Question: I cannot seem to find a good example of a multilevel feedback queue online showing what will happen. I don't necessarily need the whole question answered, just how to do a few iterations, given the following problem:
1. Process A: p nice = 2, run for 0.1s, sleep for 0.6s, run for 0.2s
2. Process B: p nice = 1, run for 0.3s, sleep for 1.0s, run for 0.3s
3. Process C: p nice = 3, run for 1.0s
4. Process D: p nice = 1, run for 0.5s
Do a pencil-and-paper scheduling using the described scheduling algorithm, and write down
the name of process to be run next at each context-switch. Assume processes sleep or exit
right after they are scheduled to run, (i.e if a process exits after 0.1 s, it will be scheduled
twice), and processes wake up right before the context switch happens. Assume the load of
the system is 0.5. Round each step of your calculation to 2 decimal places.
The scheduler assigns processes priorities that range between 0 to 127, with 0 being the highest.
Kernel processes can have priority between 0-49, and user processes can use priorities 50-127.
Processes that are ready for execution reside in one of the 32 run queues, with each runqueue
containing processes of 4 adjacent priorities (prio/4 = run queue). Processes in a run queue are not
further ordered.
At every context switch, the process at the head of the highest priority queue is chosen for execution.
After each quantum (0.1s) the currently running process is context switched out. The scheduler
removes the process from the head of its original queue, adjusts its prority (if needed - see below),
and places it at the end of the queue that it belongs to (since its priority might have just changed).
The run queues are then rescanned for the highest priority queue that contains a runnable process.
When a process is created, it starts with a base priority
(for a user process, we call it PUSER set it to 50) and an estimate cpu utilization (estcpu) of 0.0.
Everytime a process has executed for one quantum, its estcpu is incremented by 1. After a process
has executed for 4 quanta, its priority is recalculated according to the following formula:
Prio = PUSER + (estcpu/4) + 2* p_nice (Note: Prio will not become less than PUSER)
where p_nice is a value that is specified when the process is created. It can range from -20 to 19,
but for user processes, specifying a negative value will be ignored and default to 0.
EDIT:: Here is my answer to this problem, would anyone care to look this over?

or link: <URL>
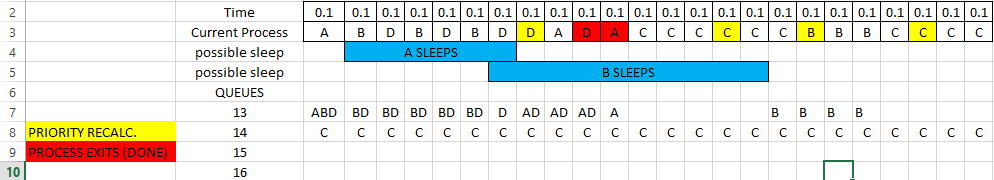
Answer: The first thing to do is set up the starting state and define terms of reference. P(X) will be the priority of process X at quantum 't'; E(X) will be the estimated CPU usage of process X at quantum 't'; T(X) will be the number of quanta left until the next state change. S(X) will be the process's state -- R = runnable, S = sleeping, D = dead. A process X has a niceness N(X). There are multiple queues, Q being the queue for priorities . We're dealing with user processes, so each process X is scheduled at priority P(X) = PUSER + E(X)/4 + 2 * N(X), and the initial estimated CPU is given by E(X) = 0.
N(A) = 2; N(B) = 1; N(C) = 3; N(D) = 1.
Initially, P(A) = 54 (50 + 0 + 2 * 2); P(B) = 52, P(C) = 56; P(D) = 52. Hence, A, B and D are on Q, and C is on Q. For sake of contrariness, D is at the front of Q, followed by B, followed by A.
For the next quantum, the scheduler chooses the process at the front of Q, which is D. D runs for the quantum (and has 4 quanta left to run at the end, and E(D) = 1). It is placed on the back of Q, and the next process, B, is run for a quantum (so E(B) = 1, and it has 2 quanta left before it snoozes. It is placed on the back of Q, and A runs for the next quantum, and so on.
You need to devise a 'pencil and paper' notation to record what's going on.
'''
---- A ---- ---- B ---- ---- C ---- ---- D ----
t R P E S T P E S T P E S T P E S T Q13 Q14
0 D 54 0 R 1 52 0 R 3 56 0 R 10 52 0 R 5 D,B,A C
1 B 54 0 R 1 52 0 R 3 56 0 R 10 53 1 R 4 B,A,D C
2 A 54 0 R 1 53 1 R 2 56 0 R 10 53 1 R 4 A,D,B C
3 D 55 1 S 6 53 1 R 2 56 0 R 10 53 1 R 4 D,B,A C
4 B 55 1 S 5 53 1 R 2 56 0 R 10 54 2 R 4 B,A,D C
'''
and so the process continues. Eventually, processes will go to sleep for a number of quanta (note that the time remaining for a sleeping process decreases on each quantum, not when it might have been scheduled), or will die (never run again), etc. You need to be careful to understand that the line records the state at the start of a quantum.